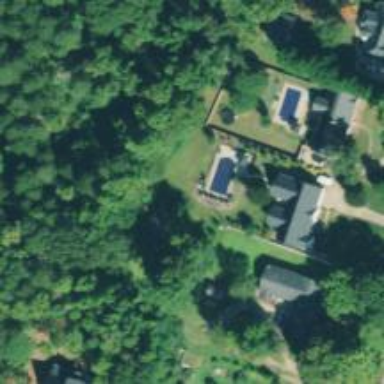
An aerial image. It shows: Outdoor swimming pool on leisure land.